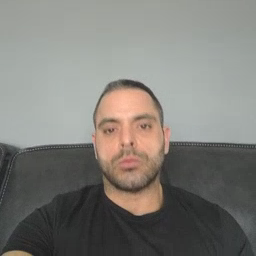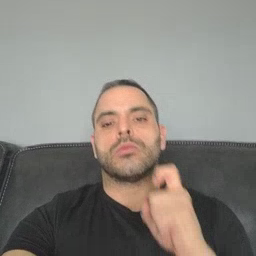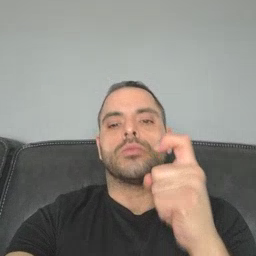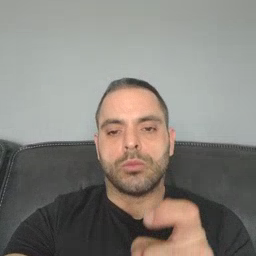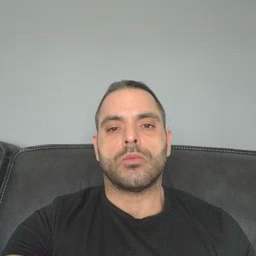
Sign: give